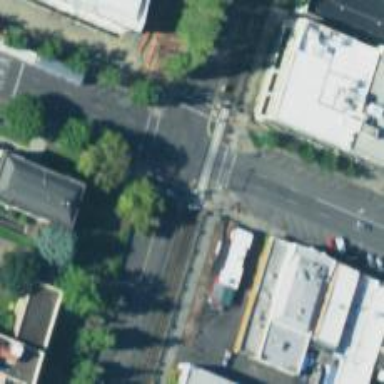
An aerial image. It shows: Marked asphalt footway with crossing for pedestrians.